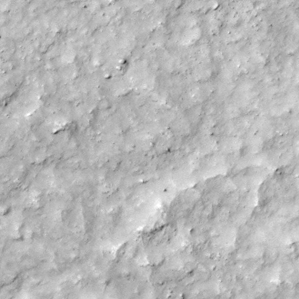
Label: non_frost